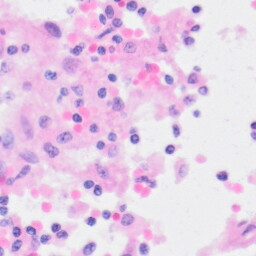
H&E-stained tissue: Kidney